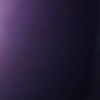
Label: space